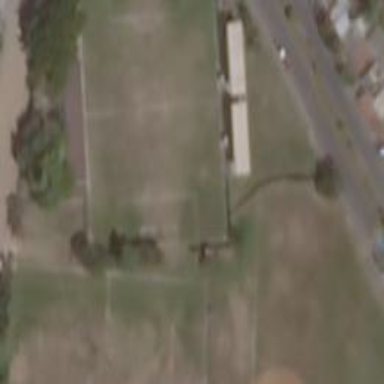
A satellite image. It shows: Soccer pitch for leisureland activities.